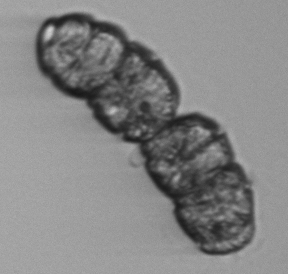
Label: Margalefidinium